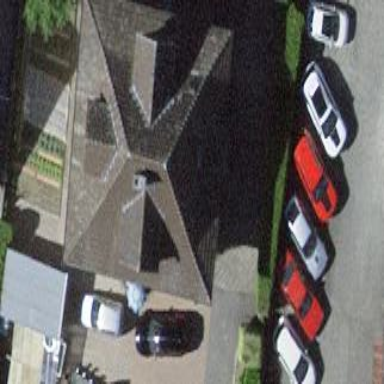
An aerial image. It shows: Residential building with pyramidal roof shape.